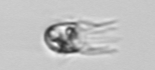
Label: Balanion